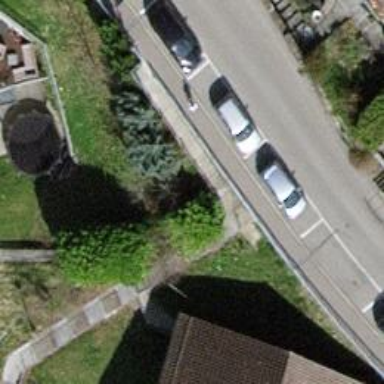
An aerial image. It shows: Road with steps.